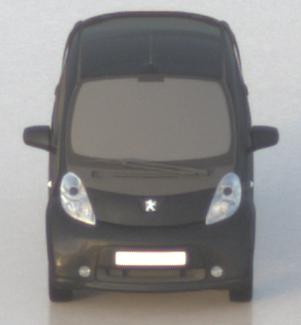
Make: Peugeot
Model: iOn
Detailed model: iOn
Model produced from: 2010/12
Model produced until: 2013/02
Doors: 5
Color: black
Road condition: wet road
Daytime: sunrise or sunset
Contrast: low contrast